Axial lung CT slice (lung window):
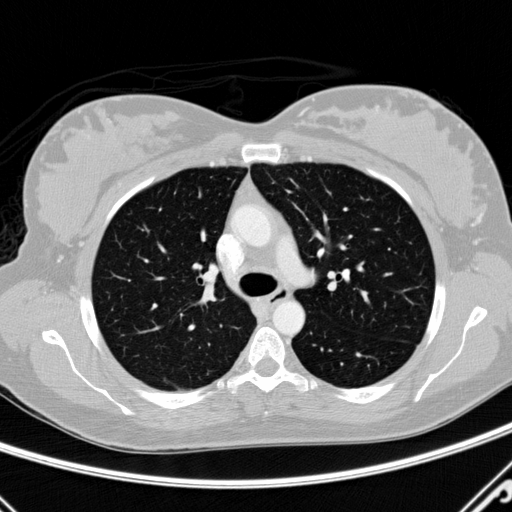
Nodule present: no